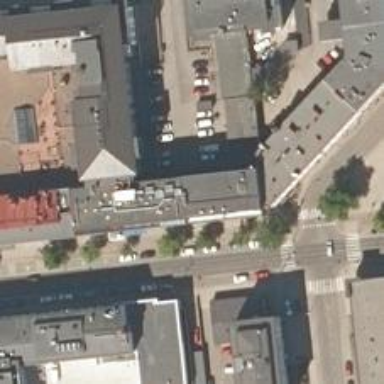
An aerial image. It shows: Healthcare clinic.